Field crop: tomato
Growth stage: 1
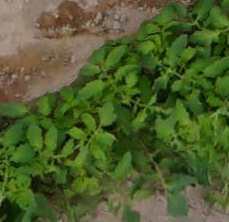
Species: tomato